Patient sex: M
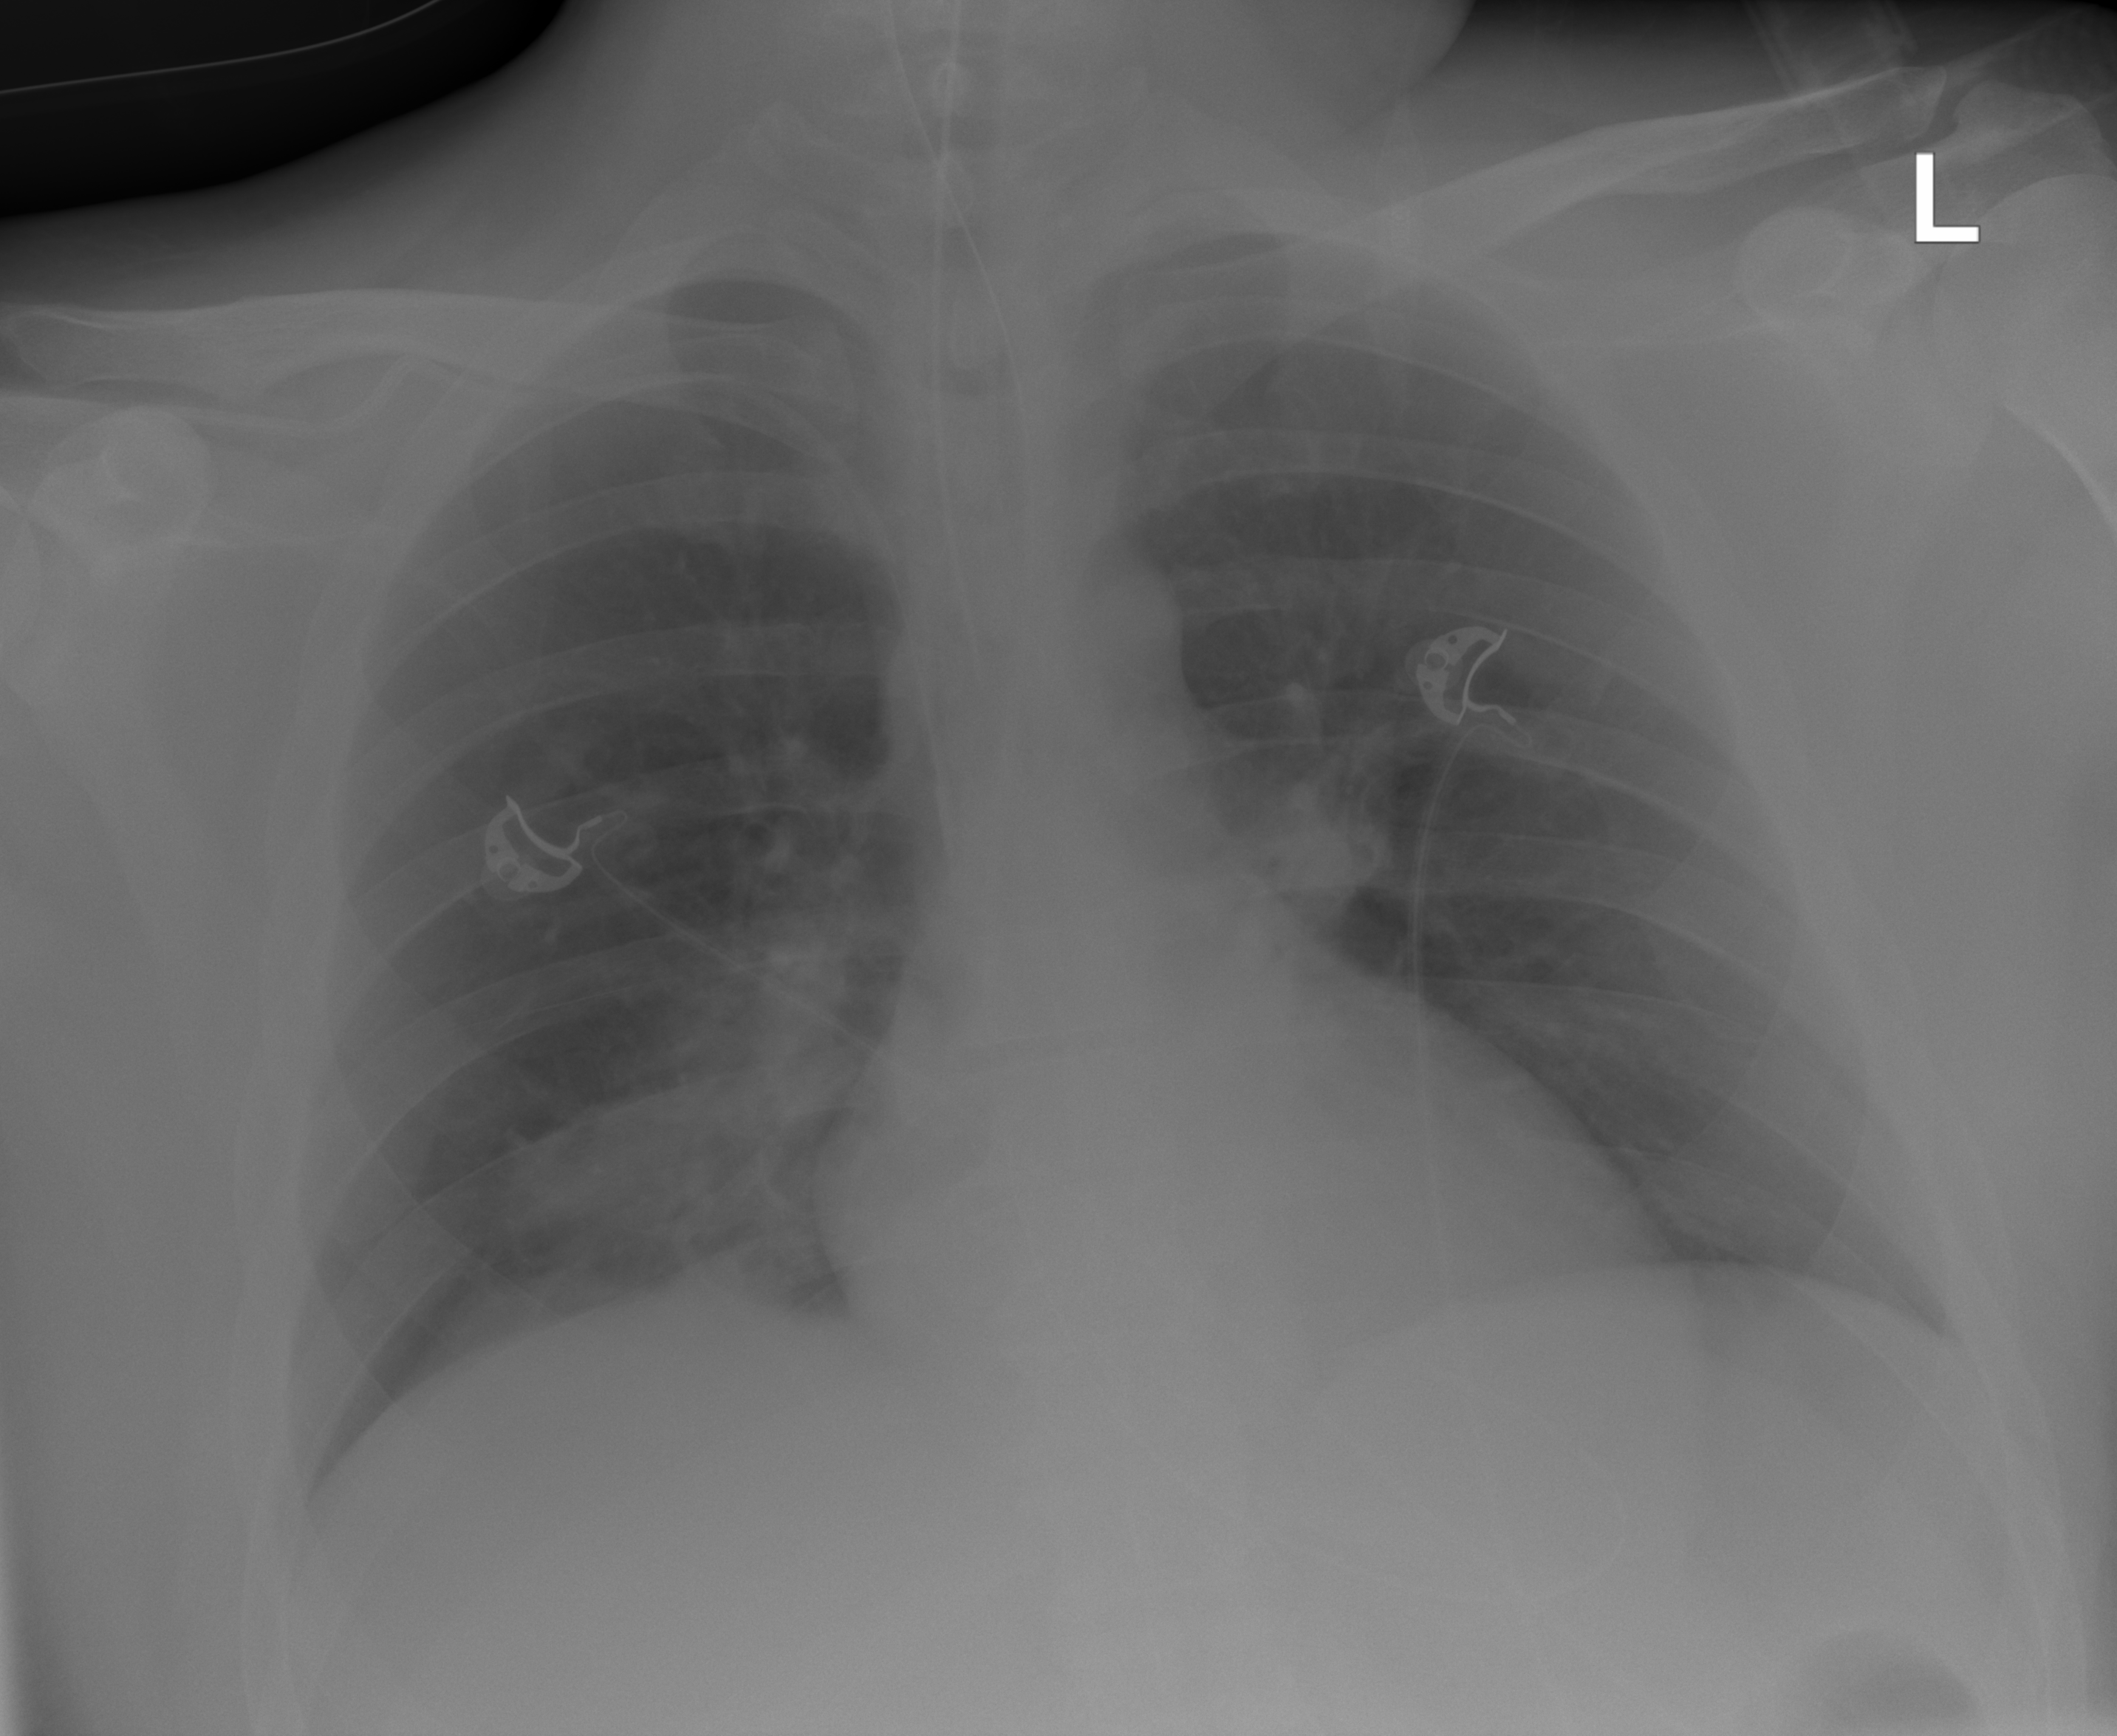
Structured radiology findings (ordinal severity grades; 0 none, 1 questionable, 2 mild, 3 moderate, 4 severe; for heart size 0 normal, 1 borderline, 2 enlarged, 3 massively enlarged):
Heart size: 0
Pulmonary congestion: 0
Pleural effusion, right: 0
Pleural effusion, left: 0
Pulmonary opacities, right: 2
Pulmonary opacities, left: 0
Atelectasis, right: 0
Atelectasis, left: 0